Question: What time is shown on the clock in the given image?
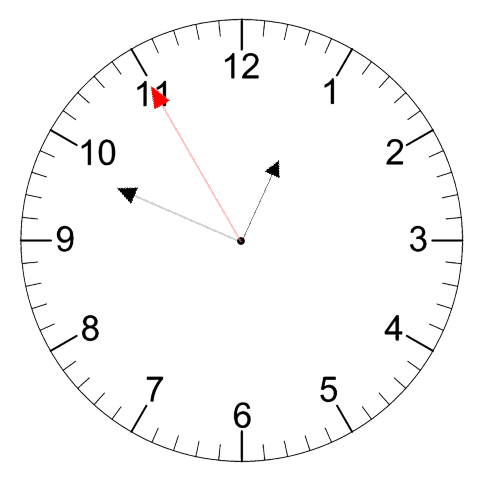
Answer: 12:48:55